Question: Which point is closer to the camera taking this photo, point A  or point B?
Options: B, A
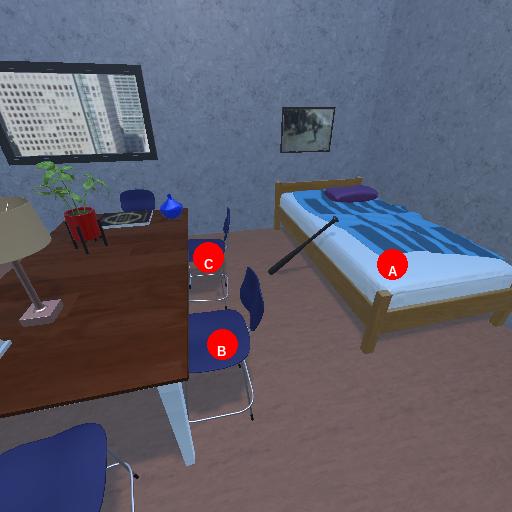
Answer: B